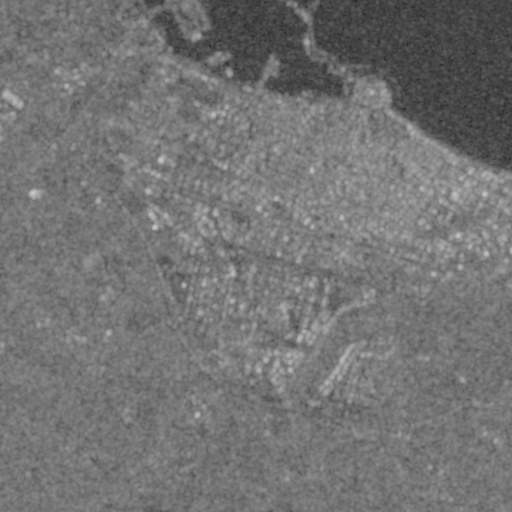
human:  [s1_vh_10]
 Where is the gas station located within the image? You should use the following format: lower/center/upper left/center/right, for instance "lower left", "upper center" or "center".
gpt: The gas station is located in the lower center of the image.
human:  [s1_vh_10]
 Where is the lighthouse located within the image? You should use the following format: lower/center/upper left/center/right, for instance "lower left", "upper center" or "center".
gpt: The lighthouse is located in the upper center of the image.
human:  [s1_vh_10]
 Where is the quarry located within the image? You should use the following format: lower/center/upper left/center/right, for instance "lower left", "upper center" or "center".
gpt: The quarry is located in the lower left of the image.
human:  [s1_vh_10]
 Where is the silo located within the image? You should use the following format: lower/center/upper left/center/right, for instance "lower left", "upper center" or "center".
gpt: The silo is located in the upper left of the image.
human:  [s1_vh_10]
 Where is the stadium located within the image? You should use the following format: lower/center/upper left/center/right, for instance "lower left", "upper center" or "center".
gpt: The stadium is located in the center of the image.
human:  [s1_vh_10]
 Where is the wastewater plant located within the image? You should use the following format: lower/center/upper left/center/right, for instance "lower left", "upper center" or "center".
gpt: The wastewater plant is located in the upper left of the image.
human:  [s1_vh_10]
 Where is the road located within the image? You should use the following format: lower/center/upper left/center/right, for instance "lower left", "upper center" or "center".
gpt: There is no road in the image.

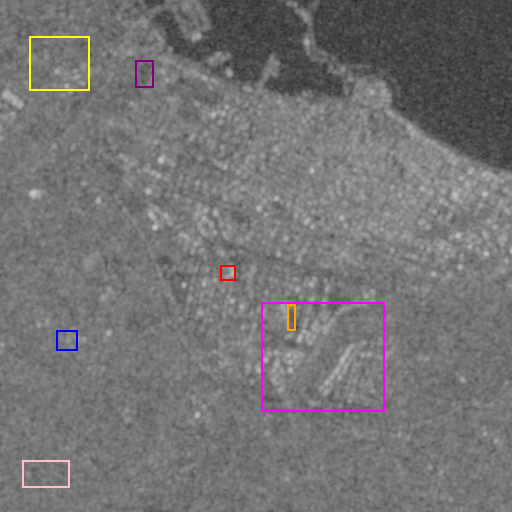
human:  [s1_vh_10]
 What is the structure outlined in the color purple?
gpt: The structure outlined in purple is a crop field.
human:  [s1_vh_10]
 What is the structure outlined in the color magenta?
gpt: The structure outlined in magenta is a park.
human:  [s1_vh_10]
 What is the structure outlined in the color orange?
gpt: The structure outlined in orange is a parking lot.
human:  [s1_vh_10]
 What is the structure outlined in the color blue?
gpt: The structure outlined in blue is a power substation.
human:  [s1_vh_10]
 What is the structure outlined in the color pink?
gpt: The structure outlined in pink is a quarry.
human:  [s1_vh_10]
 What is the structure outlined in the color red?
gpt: The structure outlined in red is a stadium.
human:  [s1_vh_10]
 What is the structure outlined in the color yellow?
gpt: The structure outlined in yellow is a wastewater plant.
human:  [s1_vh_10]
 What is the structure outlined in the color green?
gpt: There is no green outline.